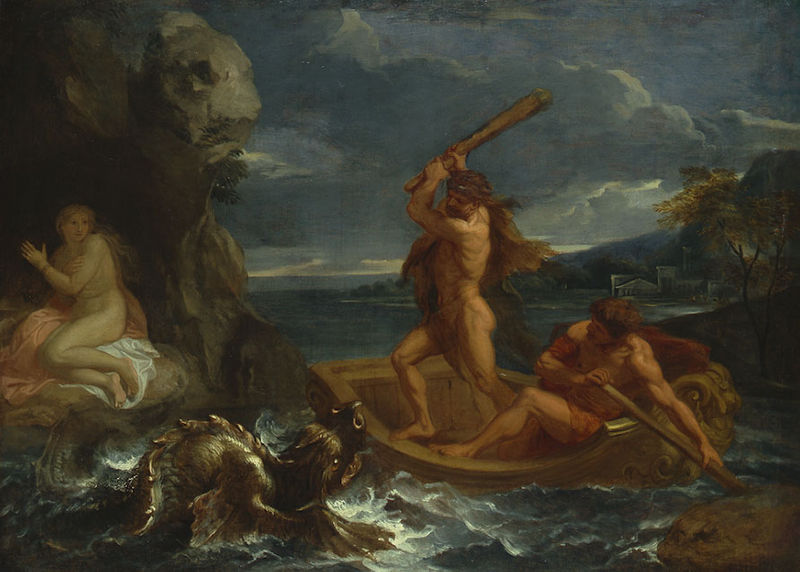
Titel: Herakles befreit Hesione
Künstler: Charles Le Brun
Standort: Karlsruhe
Institution: Staatliche Kunsthalle Karlsruhe
Schlagwörter: akt, baum, blau, dunkel, felsen, gemälde, gewitter, gott, held, himmel, kampf, mann, meer, nackt, schatten, umhang, wasser, weiß, wolken, bäume, landschaft, menschen, mädchen, see, stadt, ufer, abend, braun, frau, grau, hell, hintergrund, holz, licht, männer, nacht, dame, gebäude, haus, rose, rot, tuch, beige, herren, malerei, gesicht, stein, steine, öl, erde, häuser, wind, gewand, haare, sitzend, decke, höhle, locken, prinzessin, boot, kahn, paddel, ruder, stock, fell, gischt, küste, schiff, strand, welle, wellen, zwei, stab, berge, fels, gebirge, kette, fluß, schaum, angst, gicht, sturm, unwetter, wetter, weib, muskeln, rudern, nackte, ozean, nakt, jungfrau, gefahr, knüppel, allegorie, mythologie, kämpfen, bedrohung, armband, griechisch, sage, krieger, grotte, perseus, tempel, meerjungfrau, töten, magdalena, herkules, keule, schlagen, mystik, drama, erschlagen, ungeheuer, drachen, drache, retten, rettung, flossen, monster, untier, scholle, bot, nckt, bärenfell, lindwurm, meeresungeheuer, seeungeheuer, angekettet, wassermann, befreiung, andromeda, bäuser, herrn, zittern, uferbäum, wasser brutsl